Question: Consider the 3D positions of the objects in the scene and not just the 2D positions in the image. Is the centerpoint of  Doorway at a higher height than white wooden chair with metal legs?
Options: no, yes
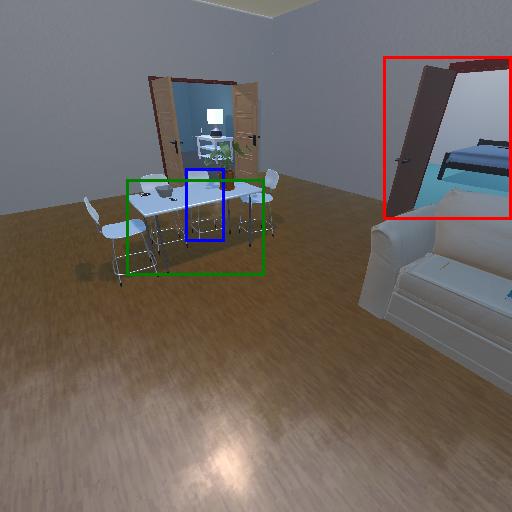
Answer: no